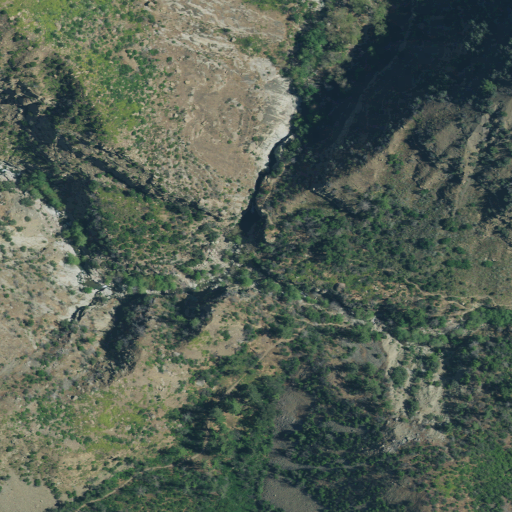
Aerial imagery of valley in California named East Fork Santa Paula Canyon containing grassland, shrub, open development, evergreen forest, low intensity development, and medium intensity development